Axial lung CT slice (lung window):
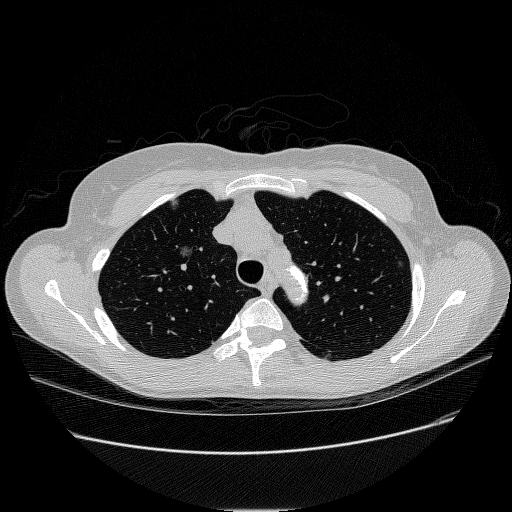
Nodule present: yes
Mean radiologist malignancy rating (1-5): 3.75